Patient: sex M, age 81
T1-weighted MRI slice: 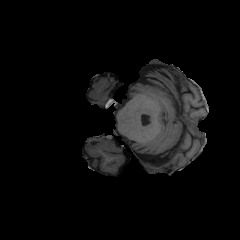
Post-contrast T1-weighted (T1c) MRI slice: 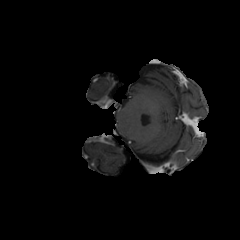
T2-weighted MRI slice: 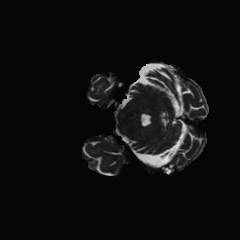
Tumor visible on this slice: no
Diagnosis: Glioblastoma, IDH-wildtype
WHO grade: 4